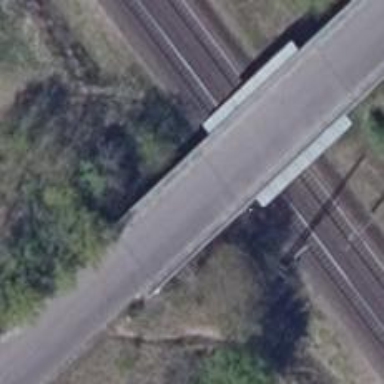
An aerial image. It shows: Paved track on bridge with grade 1 tracktype.